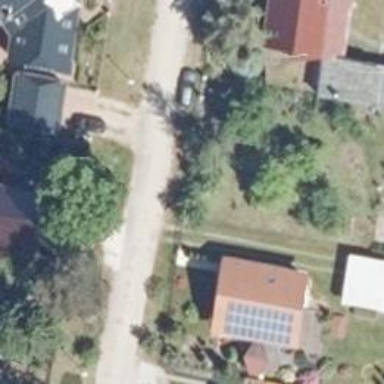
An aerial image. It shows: Residential road.